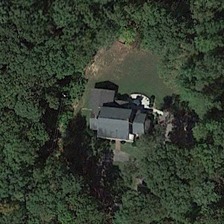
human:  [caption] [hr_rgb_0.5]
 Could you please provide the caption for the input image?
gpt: many green trees are around a building .

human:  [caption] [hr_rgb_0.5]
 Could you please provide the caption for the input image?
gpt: many green trees are around a building .

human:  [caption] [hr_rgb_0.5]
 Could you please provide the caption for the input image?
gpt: many green trees are around a building .

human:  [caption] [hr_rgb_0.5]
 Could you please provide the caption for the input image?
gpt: many green trees are around a building .

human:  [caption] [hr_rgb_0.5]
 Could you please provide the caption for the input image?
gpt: many green trees are around a building .